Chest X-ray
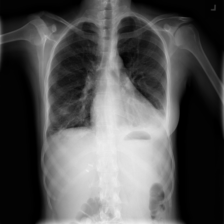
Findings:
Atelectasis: negative
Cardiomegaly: negative
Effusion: positive
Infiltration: negative
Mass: negative
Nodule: negative
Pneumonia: negative
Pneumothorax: negative
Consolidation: negative
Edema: negative
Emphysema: negative
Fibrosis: negative
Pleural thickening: negative
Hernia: negative